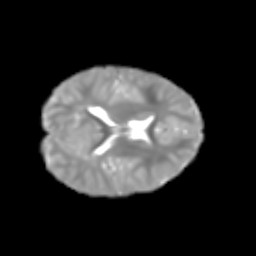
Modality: T2w
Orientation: axial
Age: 7
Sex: male
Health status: healthy